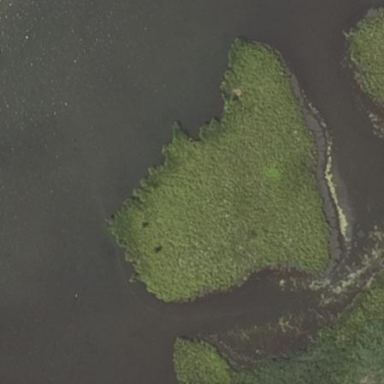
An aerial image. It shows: Wetland area dominated by reedbeds.